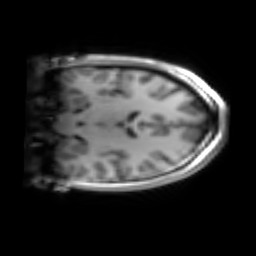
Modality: inplaneT1
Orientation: coronal
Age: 29
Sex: female
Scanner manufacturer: siemens
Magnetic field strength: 3 T
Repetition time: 1.2 s
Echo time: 0.00251 s